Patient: sex M, age 49
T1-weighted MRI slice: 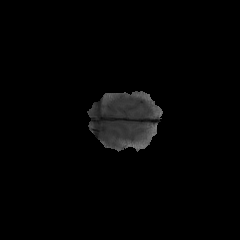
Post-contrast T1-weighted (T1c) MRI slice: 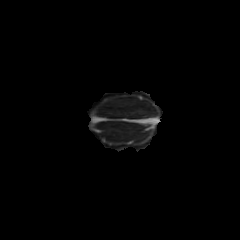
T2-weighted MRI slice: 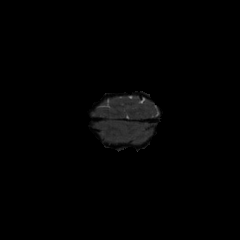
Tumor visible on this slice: no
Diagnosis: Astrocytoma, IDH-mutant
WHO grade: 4